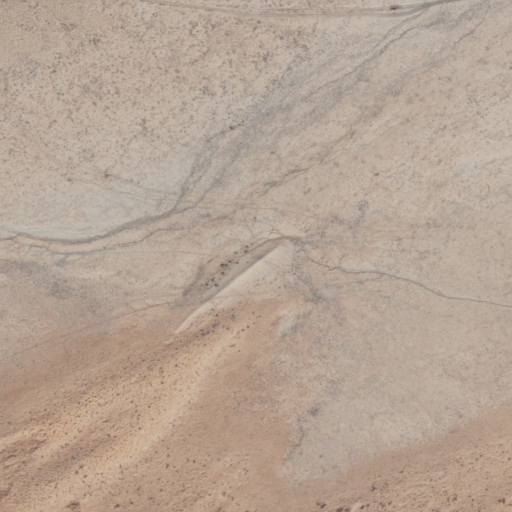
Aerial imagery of valley in Arizona named Burnt Trees Wash containing grassland and shrub